Interaction volume radius: 10 \u00c5
Interaction volume height: 20 \u00c5
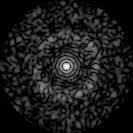
Disorder parameter: 0.8443